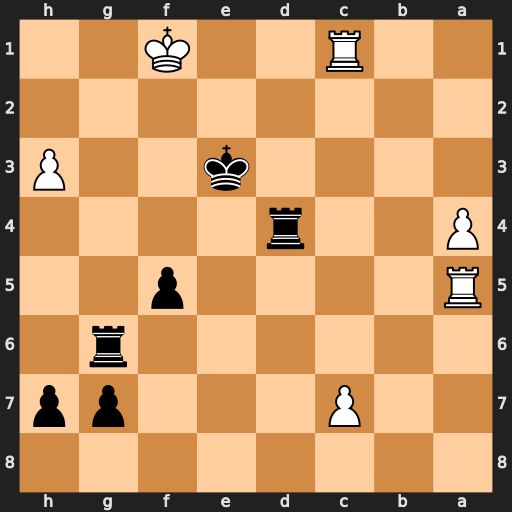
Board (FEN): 8/2P3pp/6r1/R4p2/P2r4/4k2P/8/2R2K2
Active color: b
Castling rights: -
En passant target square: -
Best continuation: Rf4+ Ke1 Rg1#